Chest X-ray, PA view. Patient: 63 years old, sex M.
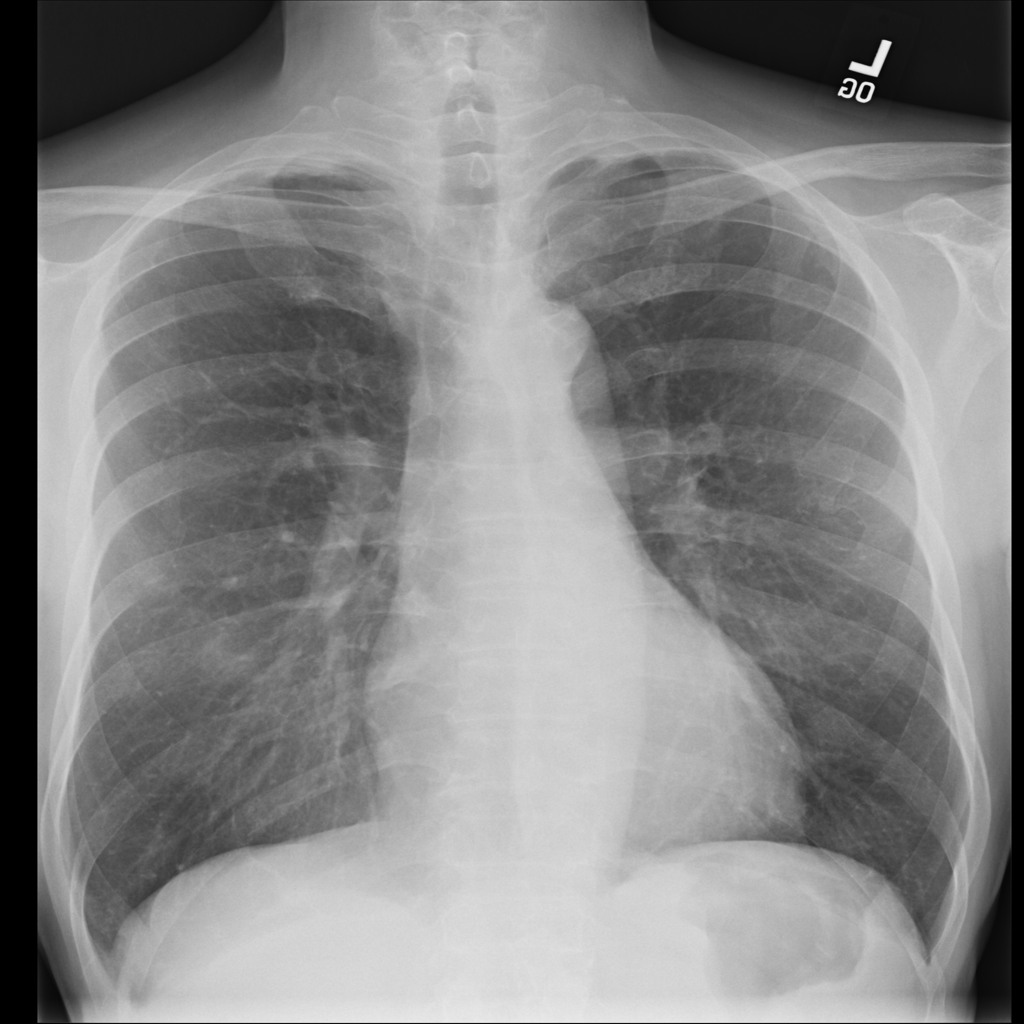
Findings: Pleural_Thickening